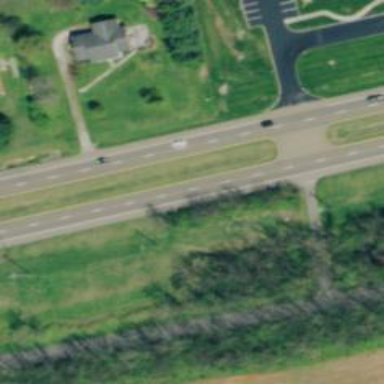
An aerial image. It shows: Trunk highway.